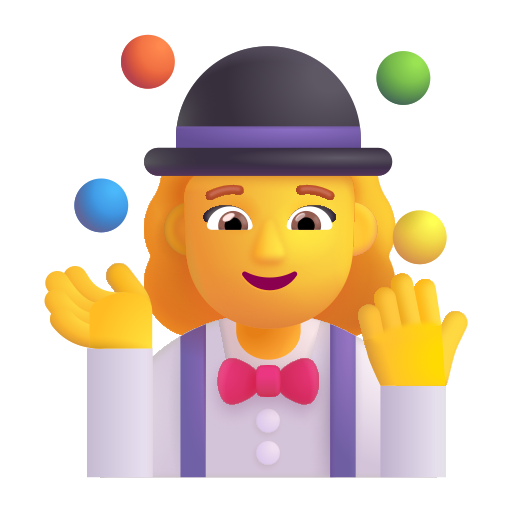
woman juggling color default